Question: I'm writing an IRC bot which can execute several commands and output the result to IRC channel. These commands are connected using pipe which is implemented in java.
In most cases, it works fine. But when executing 'ping 127.0.0.1 | grep -in ttl', the 'grep' program does not output in time: it only output in about every 38 seconds, see the screenshot below.

It looks like somewhere is buffering the output. How to let the second program output in time?
## Sample code
'''
import java.io.*;
import java.util.*;
import java.util.concurrent.*;
public class PipingTest
{
static ExecutorService executor = Executors.newFixedThreadPool (10);
static class CommandRunner implements Runnable
{
ProcessBuilder pb;
String program;
Process process;
boolean isPipingOut = false;
CyclicBarrier barrier;
CommandRunner previousCommand;
CommandRunner nextCommand;
public OutputStream out = null;
public InputStream in = null;
public InputStream err = null;
public OutputStream nextOut = null;
public CommandRunner (ProcessBuilder pb, boolean isPipingOut, CyclicBarrier barrier, CommandRunner previousCommand, CommandRunner nextCommand)
{
this.pb = pb;
program = pb.command().get(0);
this.isPipingOut = isPipingOut;
this.barrier = barrier;
this.previousCommand = previousCommand;
if (previousCommand!=null)
previousCommand.nextCommand = this;
this.nextCommand = nextCommand;
if (nextCommand!=null)
nextCommand.previousCommand = this;
}
@Override
public void run ()
{
System.out.println ("Command [" + program + "] thread ID = " + Thread.currentThread().getId());
try
{
process = pb.start ();
out = process.getOutputStream ();
in = process.getInputStream ();
err = process.getErrorStream ();
if (! isPipingOut)
{
System.out.println (program + ": Synchronizing with [" + previousCommand.program + "] ...");
barrier.await ();
}
if (isPipingOut)
{
System.out.println (program + ": Synchronizing with [" + nextCommand.program + "] ...");
barrier.await ();
System.out.println ("ok, synchronized, now go piping");
executor.execute (new Pipe(in, nextCommand.out));
}
BufferedReader br = null;
String line;
if (! isPipingOut)
{
System.out.println (program + ": Consuming the stdout...");
br = new BufferedReader (new InputStreamReader(in));
while ((line = br.readLine()) != null)
{
System.out.println (line);
}
System.out.println (program + ": stdout consumed");
}
System.out.println (program + ": Consuming the stderr...");
br = new BufferedReader (new InputStreamReader(err));
while ((line = br.readLine()) != null)
{
System.out.println (line);
}
System.out.println (program + ": stderr consumed");
int rc = process.waitFor ();
System.out.println (program + ": exited value " + rc);
}
catch (Exception e)
{
e.printStackTrace();
}
}
}
static class Pipe implements Runnable
{
public OutputStream out = null;
public InputStream in = null;
public Pipe (InputStream in, OutputStream out)
{
this.in = in;
this.out = out;
}
@Override
public void run ()
{
System.out.println ("Pipe thread ID = " + Thread.currentThread().getId());
System.out.println ("Piping...");
long nTotal = 0;
int nRead = 0;
try
{
byte[] small_buffer = new byte[32];
while (-1 != (nRead = in.read(small_buffer)))
{
out.write (small_buffer, 0, nRead);
nTotal += nRead;
out.flush (); // let next command get piped data as soon as possible, does it work?
System.out.println (new java.sql.Time(System.currentTimeMillis()) + " piped " + nRead + " bytes, total=" + nTotal);
}
System.out.println ("Total piped " + nTotal + " bytes");
in.close ();
out.flush ();
out.close ();
}
catch (IOException e)
{
e.printStackTrace();
}
}
}
static class WatchDog implements Runnable
{
int timeout = 0;
List<CommandRunner> commands;
public WatchDog (int timeout, List<CommandRunner> commands)
{
this.timeout = timeout;
this.commands = commands;
}
@Override
public void run ()
{
System.out.println ("WatchDog thread ID = " + Thread.currentThread().getId());
try
{
TimeUnit.SECONDS.sleep (timeout);
System.out.println ("WatchDog timeout, killing commands...");
for (CommandRunner command : commands)
{
System.out.println ("Killing command " + command.pb.command().get(0));
command.process.destroy ();
}
executor.shutdown ();
}
catch (InterruptedException e)
{
e.printStackTrace();
}
}
}
public static void main (String[] args)
{
ProcessBuilder pbCmd1, pbCmd2;
pbCmd1 = new ProcessBuilder ("ping", "127.0.0.1");
//pbCmd1 = new ProcessBuilder ("yes", "ttl=123");
pbCmd2 = new ProcessBuilder ("grep", "-in", "--color=always", "ttl");
//pbCmd1 = new ProcessBuilder ("cat", "/etc/passwd");
//pbCmd2 = new ProcessBuilder ("grep", "-in", "--color=always", "root");
CyclicBarrier barrier = new CyclicBarrier(2);
List<CommandRunner> commands = new ArrayList<CommandRunner> ();
CommandRunner cmd1 = new CommandRunner (pbCmd1, true, barrier, null, null);
CommandRunner cmd2 = new CommandRunner (pbCmd2, false, barrier, cmd1, null);
commands.add (cmd1);
commands.add (cmd2);
WatchDog watchdog = new WatchDog (90, commands);
executor.execute (cmd1);
executor.execute (cmd2);
executor.execute (watchdog);
}
}
'''
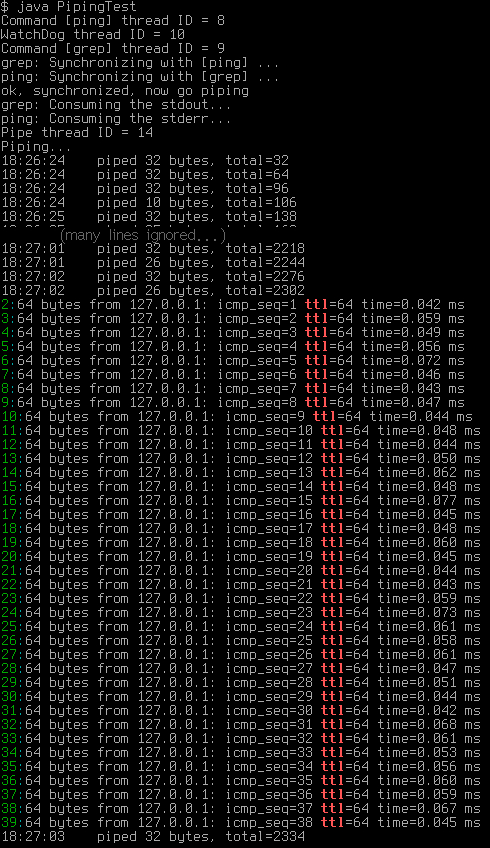
Answer: grep is not flushing its output buffer on every line. You will see something similar if you run something like:
'''
ping 127.0.0.1 | grep -in ttl | cat
'''
You can fix this by running grep with the '--line-buffered' option:
'''
ping 127.0.0.1 | grep --line-buffered -in ttl
'''
or a more general solution with stdbuf:
'''
ping 127.0.0.1 | stdbuf -o0 grep -in ttl
'''
See also: <URL>